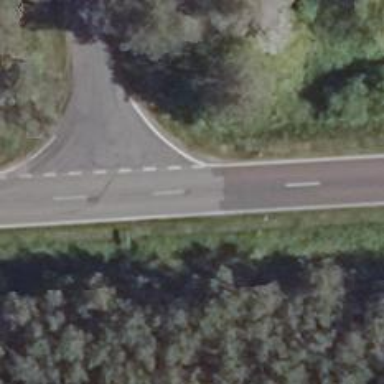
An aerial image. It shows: Secondary road with asphalt surface and lane markings.